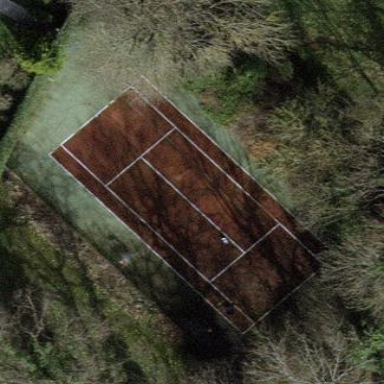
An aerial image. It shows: Tennis court on pitch designated for leisure land.